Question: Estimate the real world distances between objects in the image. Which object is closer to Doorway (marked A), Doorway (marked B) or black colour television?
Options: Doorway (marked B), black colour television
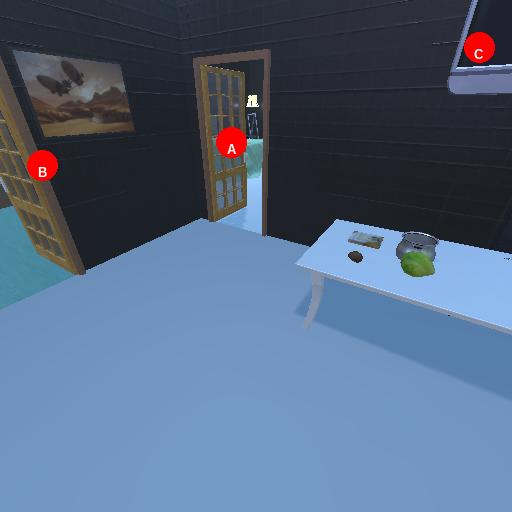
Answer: Doorway (marked B)